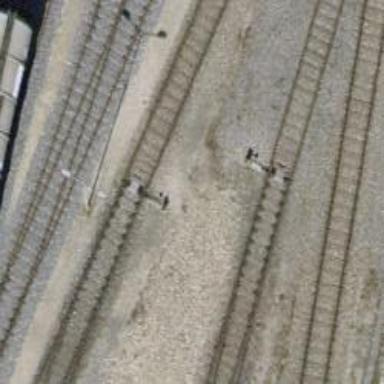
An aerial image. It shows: Railway switch.